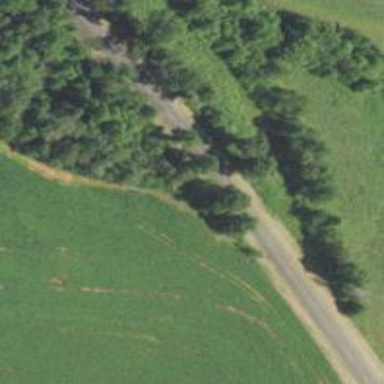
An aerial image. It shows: Tertiary road.